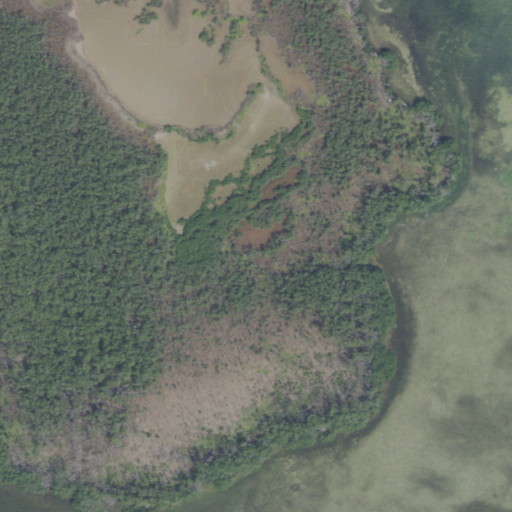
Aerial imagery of island in Florida named Barnes Key containing herbaceous wetlands, open water, and woody wetlands